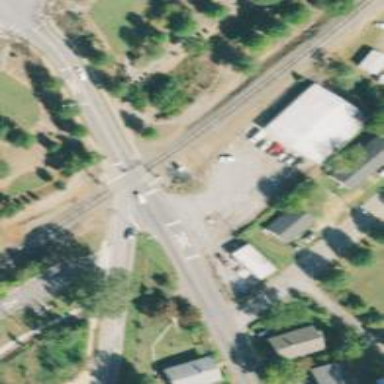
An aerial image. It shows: Railway crossing.